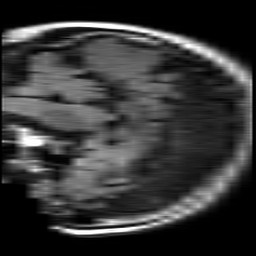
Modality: FLAIR
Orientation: sagittal
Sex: female
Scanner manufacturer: philips
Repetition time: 11 s
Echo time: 0.125 s